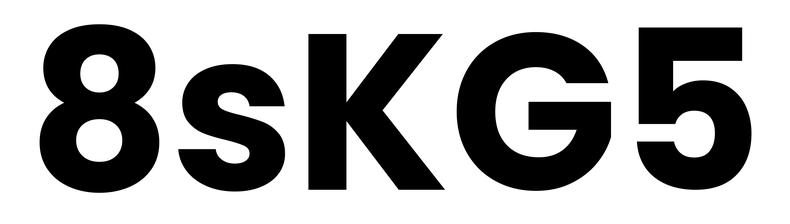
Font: Poppins-Bold